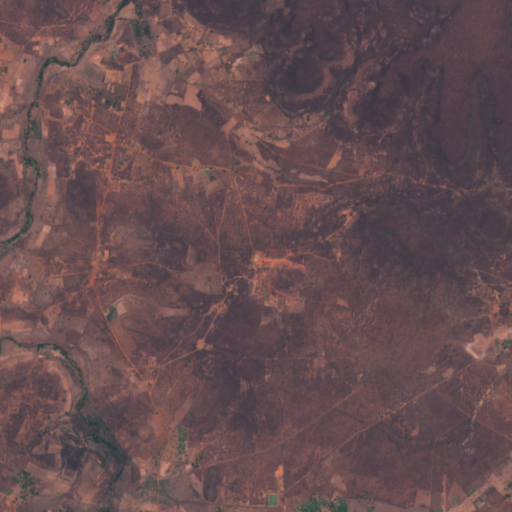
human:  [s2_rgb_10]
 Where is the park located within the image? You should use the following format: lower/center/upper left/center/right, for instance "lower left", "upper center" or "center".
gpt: The park is located in the lower center of the image.
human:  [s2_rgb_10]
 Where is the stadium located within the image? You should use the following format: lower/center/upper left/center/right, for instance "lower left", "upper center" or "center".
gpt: The stadium is located in the lower center of the image.
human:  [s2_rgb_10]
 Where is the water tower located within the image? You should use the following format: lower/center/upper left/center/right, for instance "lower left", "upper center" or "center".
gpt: The water tower is located in the lower center of the image.
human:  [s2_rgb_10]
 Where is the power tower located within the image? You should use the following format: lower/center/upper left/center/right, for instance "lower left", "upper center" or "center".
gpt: There is no power tower in the image.